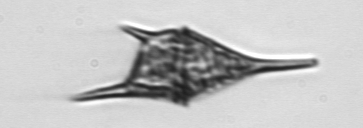
Label: Tripos_lineatus